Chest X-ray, PA view. Patient: 28 years old, sex F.
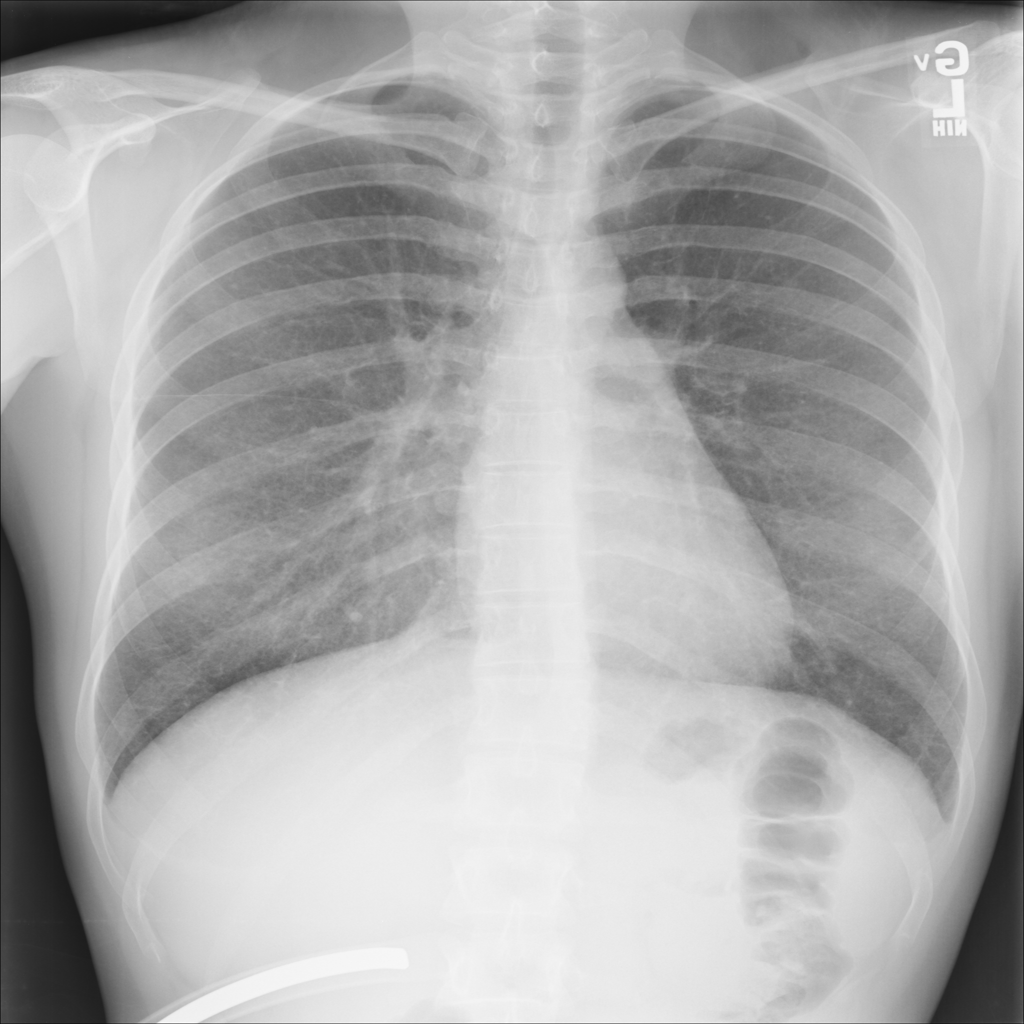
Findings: Consolidation